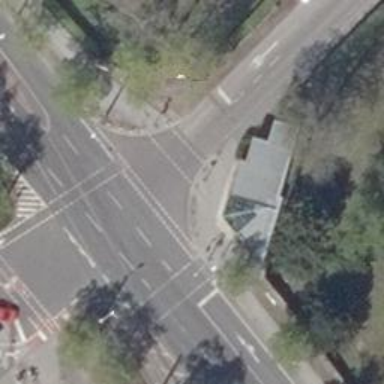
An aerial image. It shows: Asphalt footway featuring toucan crossing.